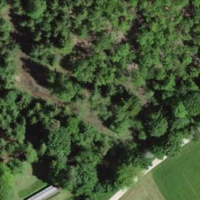
EUNIS habitat code: 44
Species observed at this site:
Galeopsis tetrahit